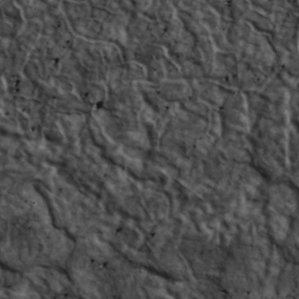
Label: non_frost